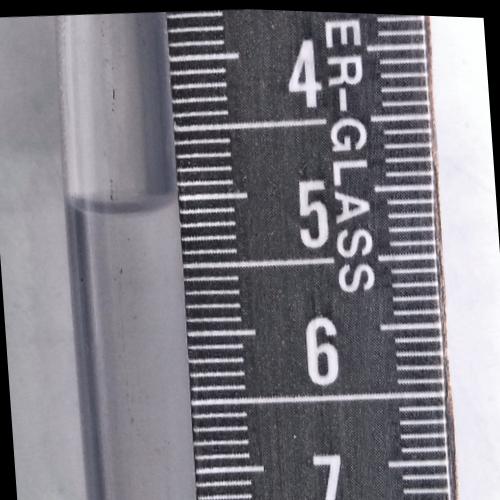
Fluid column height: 5.1 cm